Question: I have created a composite application containing a view and an xpage.
when the user select a document I publish the unid of the selected document to the xpage. this works fine using a component.
Now, in addition to this when I click an action in the view I want to publish another unid value to the xpage. so I do this using Lotusscript and the following code.
'''
Dim s As New NotesSession
Dim pb As NotesPropertyBroker
Set pb = s.GetPropertyBroker()
Call pb.setPropertyValue("Unid","Test")
Call pb.Publish()
'''
When I run this code I get the following error
"Property not defined for this workspace"

any ideas?
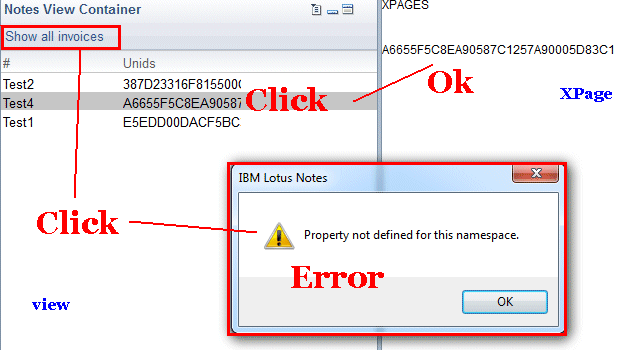
Answer: You need to create that property in a WSDL file. Luckily the editor in Domino Designer shields you from the complexity. They are Composite Applications - Wire properties.
What the view publishes is inherit. What you publish needs to be defined as Wire property.